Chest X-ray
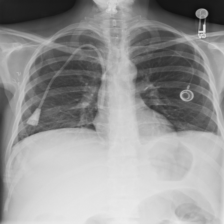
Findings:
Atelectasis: negative
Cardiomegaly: negative
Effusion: negative
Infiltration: negative
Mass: negative
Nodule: negative
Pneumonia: negative
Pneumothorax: negative
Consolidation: negative
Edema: negative
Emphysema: negative
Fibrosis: negative
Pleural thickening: negative
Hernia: negative